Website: bh-photo
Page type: cross-sells
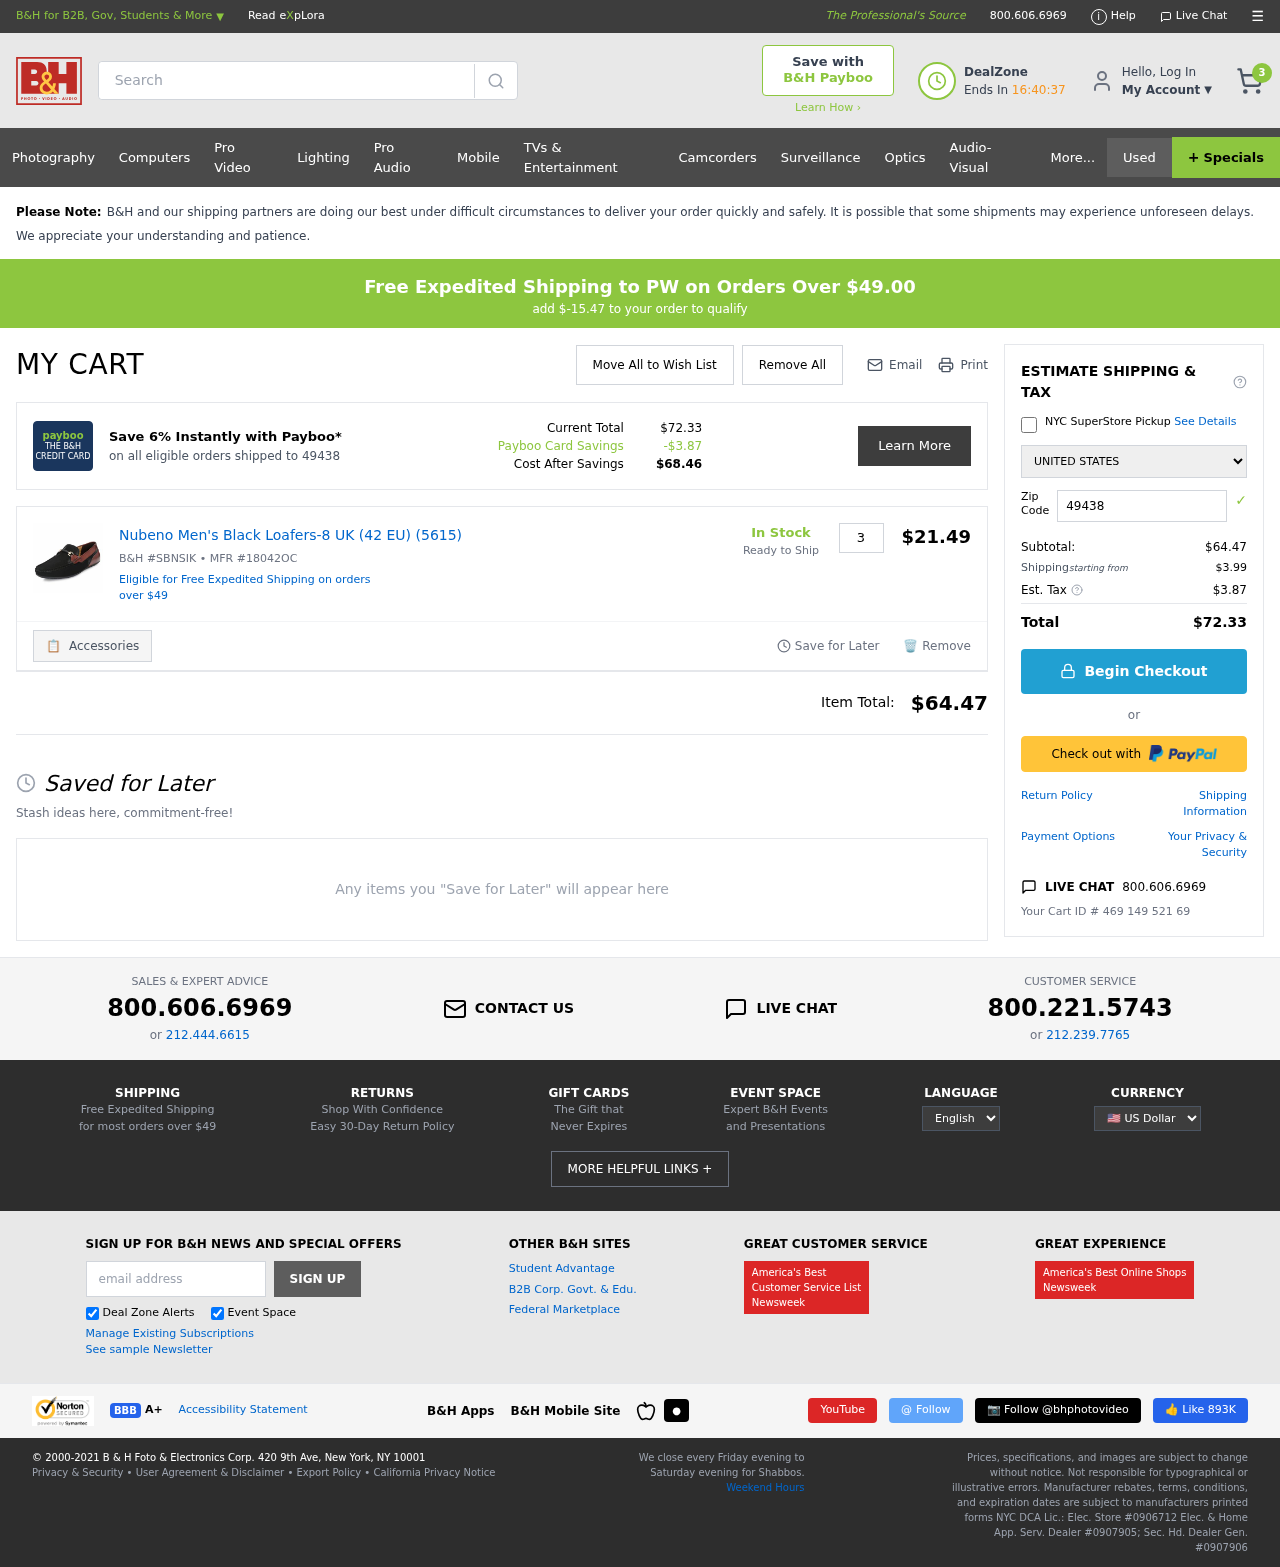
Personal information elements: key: PII_COUNTRY
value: United States
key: PII_POSTCODE
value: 49438
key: PII_STATE
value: PW
Product elements: key: PRODUCT1_NAME
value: Nubeno Men's Black Loafers-8 UK (42 EU) (5615)
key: PRODUCT1_PRICE
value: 21.49
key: PRODUCT1_QUANTITY
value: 3
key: PRODUCT1_SKU
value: B&H #SBNSIK
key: PRODUCT1_MFR
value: MFR #18042OC
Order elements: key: ORDER_NUM_ITEMS
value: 3
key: SHIPPING_THRESHOLD_REMAINING
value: $-15.47
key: ORDER_TOTAL
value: $72.33
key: ORDER_SUBTOTAL
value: $64.47
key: ORDER_SHIPPING_COST
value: $3.99
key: ORDER_TAX
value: $3.87
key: ORDER_ID
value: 469 149 521 69
Search elements: key: HEADER_SEARCH
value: Search
Other elements: key: PAYBOO_SAVINGS
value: -$3.87
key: COST_AFTER_SAVINGS
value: $68.46